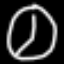
Label: clock